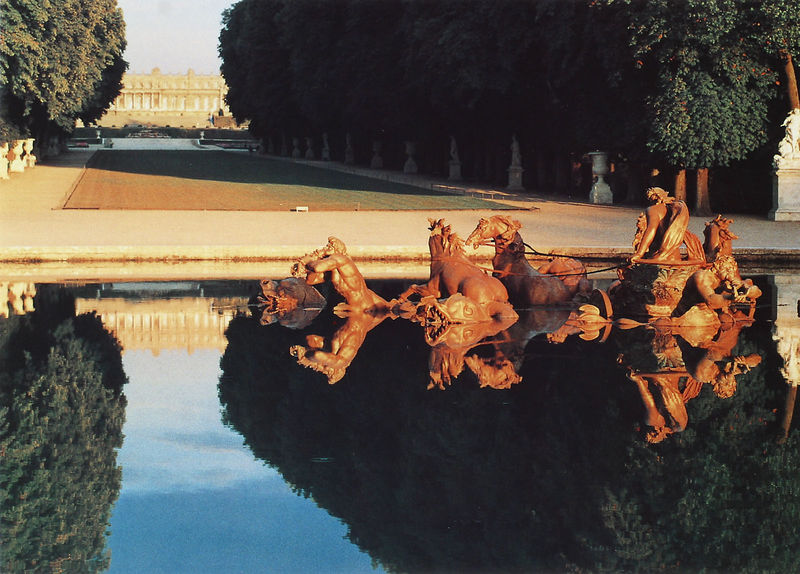
Titel: Versailles, Gartenanlage
Künstler: André Le Nôtre
Standort: Versailles (EU - F)
Schlagwörter: baum, blau, himmel, mann, wasser, weiß, bäume, see, teich, frankreich, säulen, blick, gebäude, park, schloss, weg, wiese, barock, spiegel, spiegelung, weite, sonne, wege, brunnen, pferd, pferde, garten, statue, vase, zügel, sommer, spiegelbild, allee, kutsche, figuren, wagen, symmetrie, vasen, bronze, plastik, foto, panorama, palast, mythologie, villa, skulpturen, statuen, götter, reflektion, beet, streitwagen, gespann, brunne, fische, versailles, reflektionen, schlossgarten, herrenchiemsee, ertrinken, neptun, schwetzingen, könig ludwig ii. von bayern